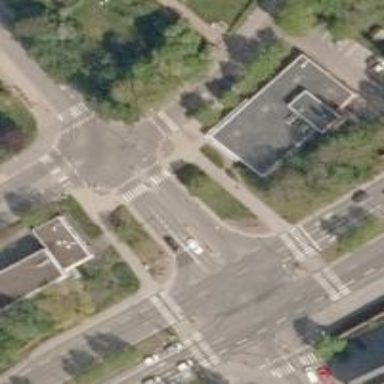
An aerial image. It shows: Asphalt cycleway with crossing.